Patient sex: M
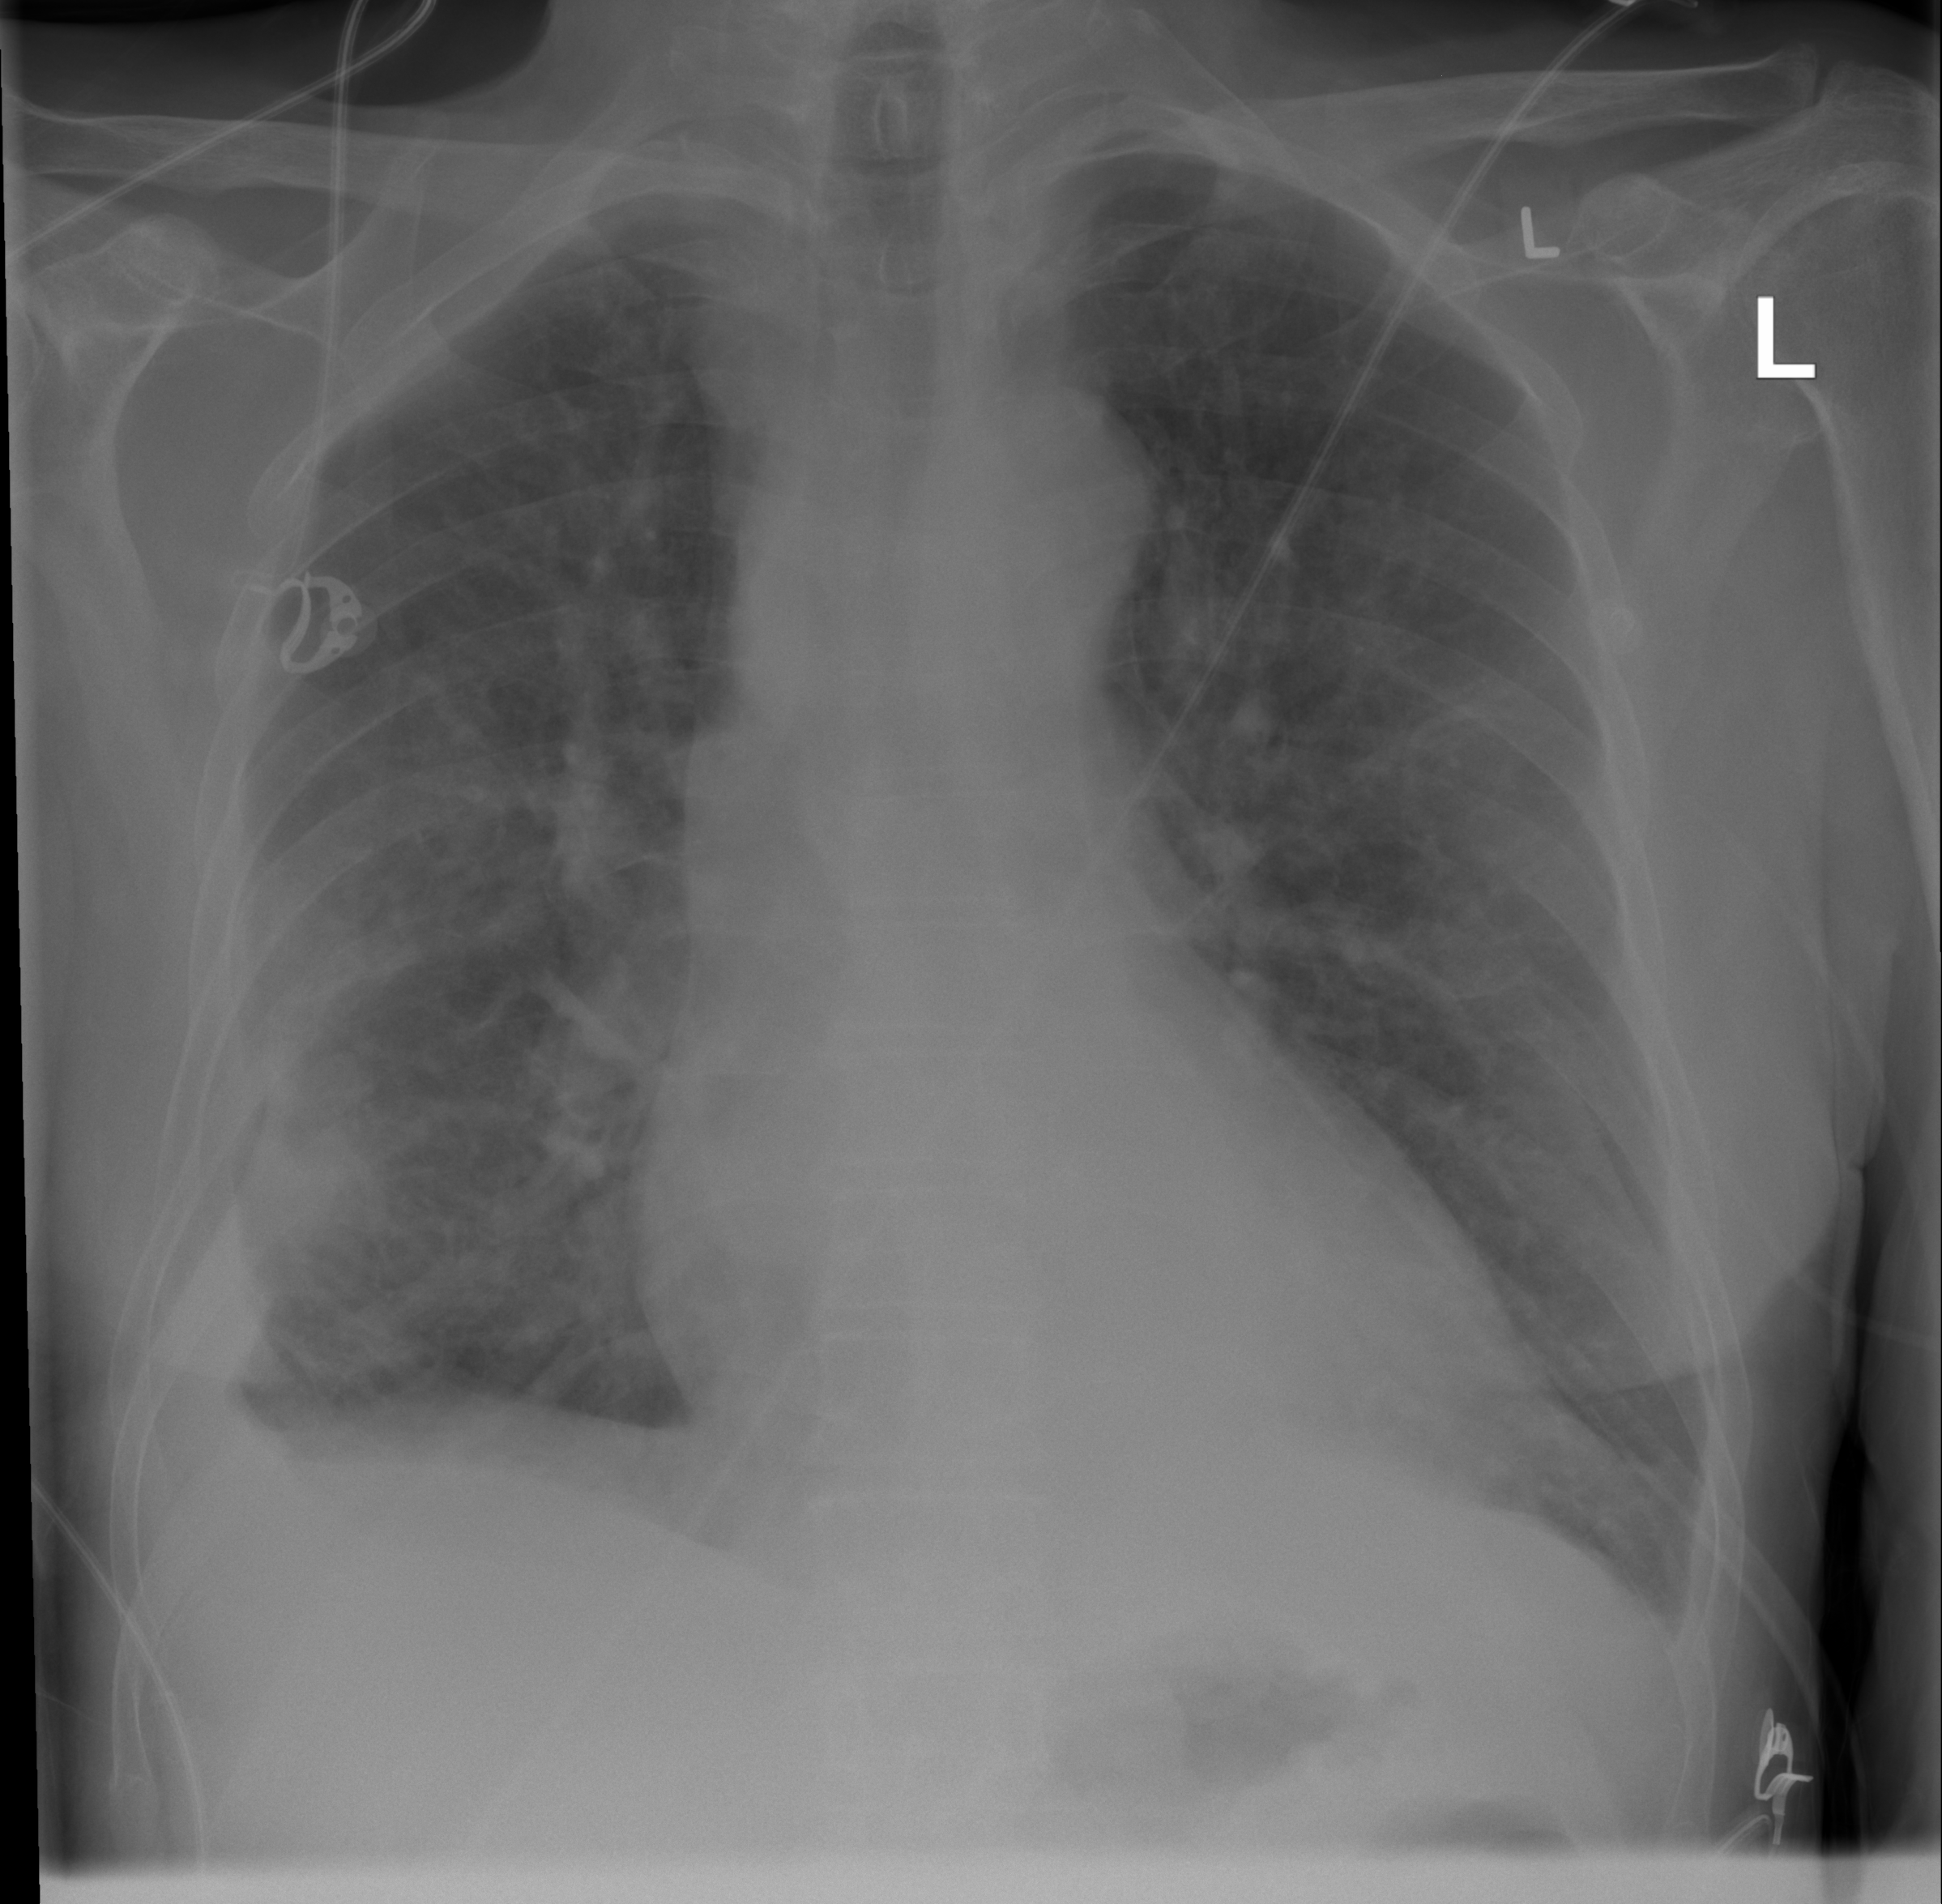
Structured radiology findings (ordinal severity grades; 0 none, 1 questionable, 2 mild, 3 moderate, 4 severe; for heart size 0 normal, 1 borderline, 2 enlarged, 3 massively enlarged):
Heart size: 0
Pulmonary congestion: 2
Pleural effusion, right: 2
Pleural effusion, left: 1
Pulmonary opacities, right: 1
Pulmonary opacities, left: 1
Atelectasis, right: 2
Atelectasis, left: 0